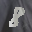
Label: 8